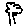
Label: tree